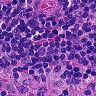
Metastatic tissue present: no